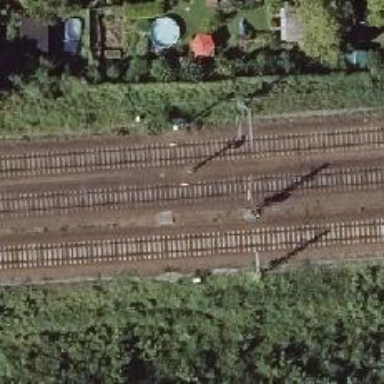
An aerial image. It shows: Railway signal.